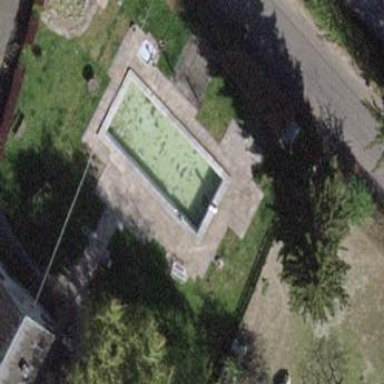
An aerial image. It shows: Swimming pool located in leisure land.